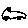
Label: car